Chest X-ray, PA view. Patient: 71 years old, sex M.
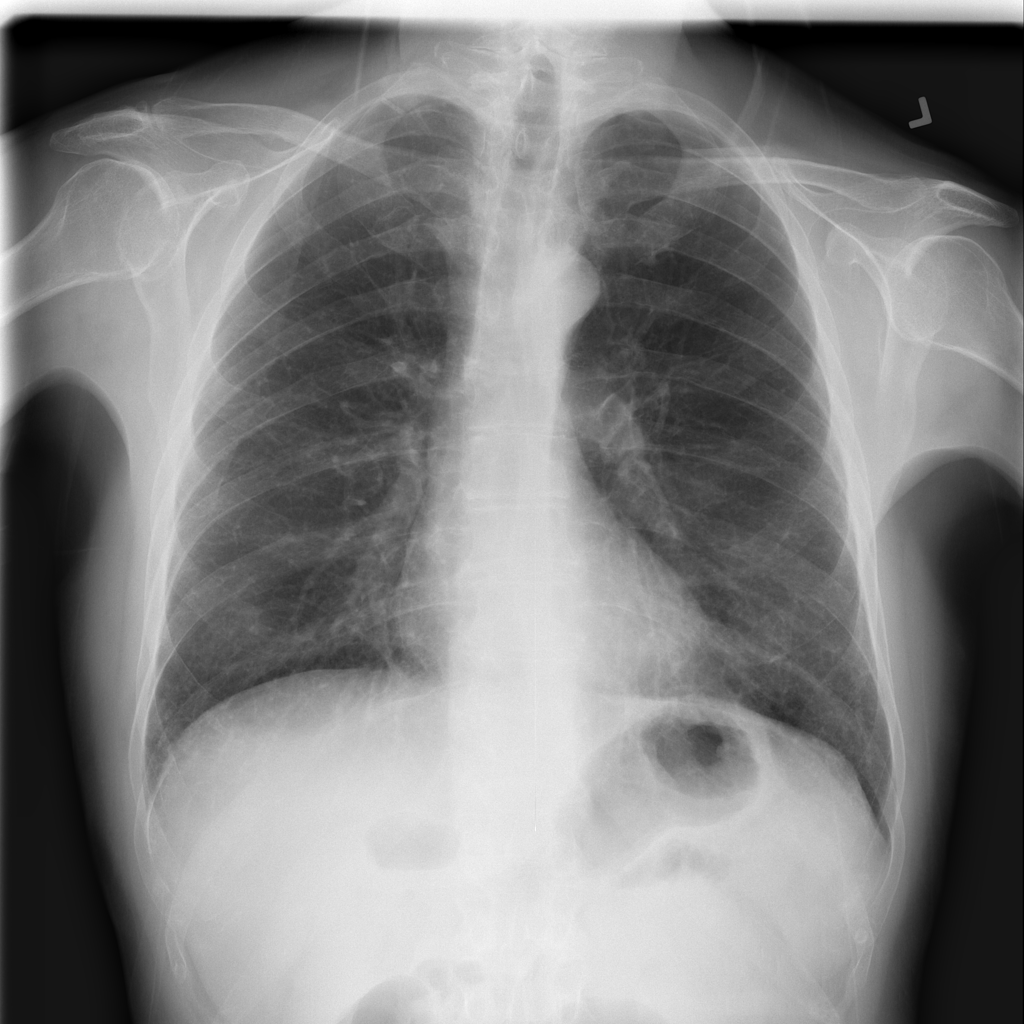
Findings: No Finding